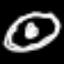
Label: donut